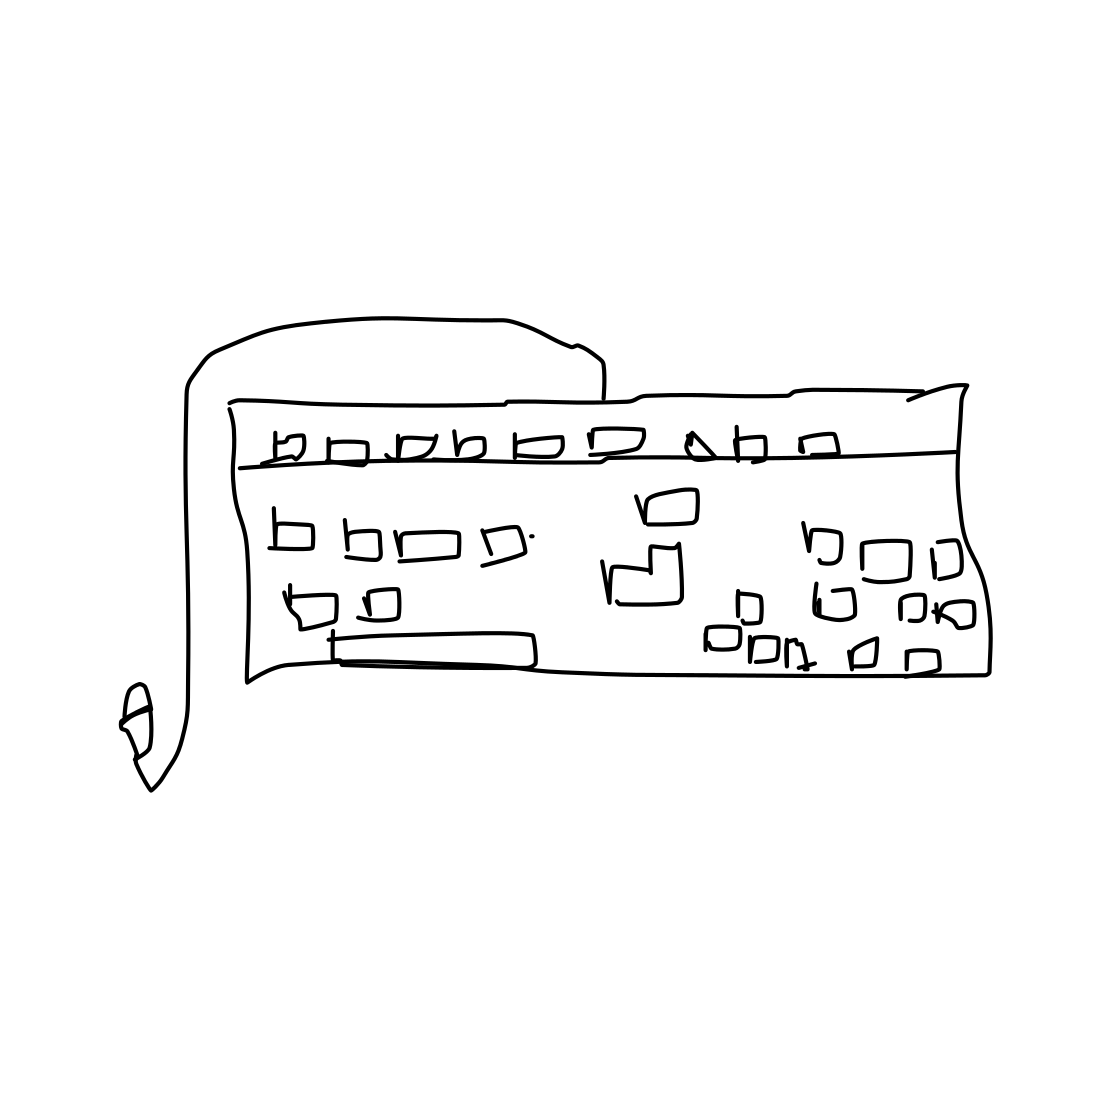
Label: keyboard